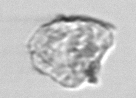
Label: detritus_transparent